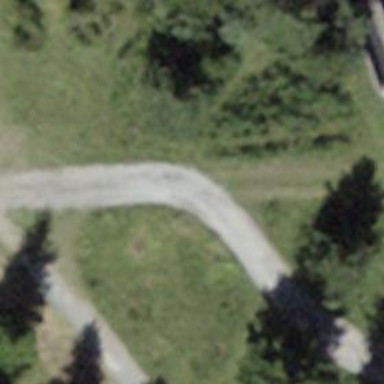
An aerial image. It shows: Designated golf cartpath along service road.